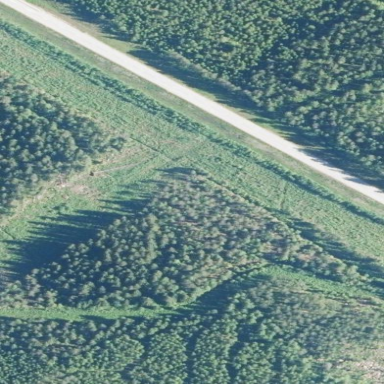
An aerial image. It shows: Woodland with needle-leaved trees.